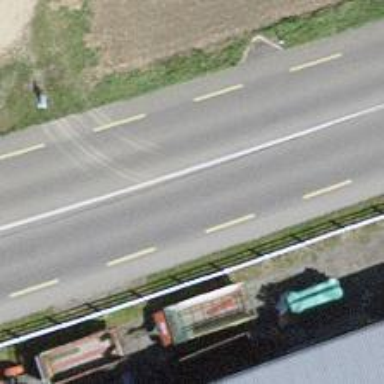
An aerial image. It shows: Primary highway with dedicated lane for cyclists.